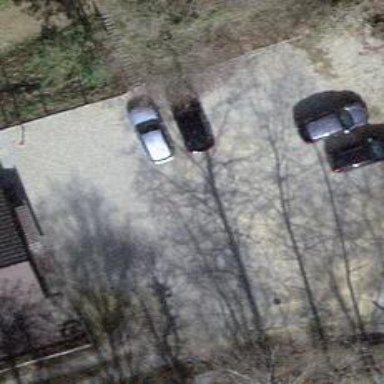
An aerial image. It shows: Parking space with pebblestone surface.